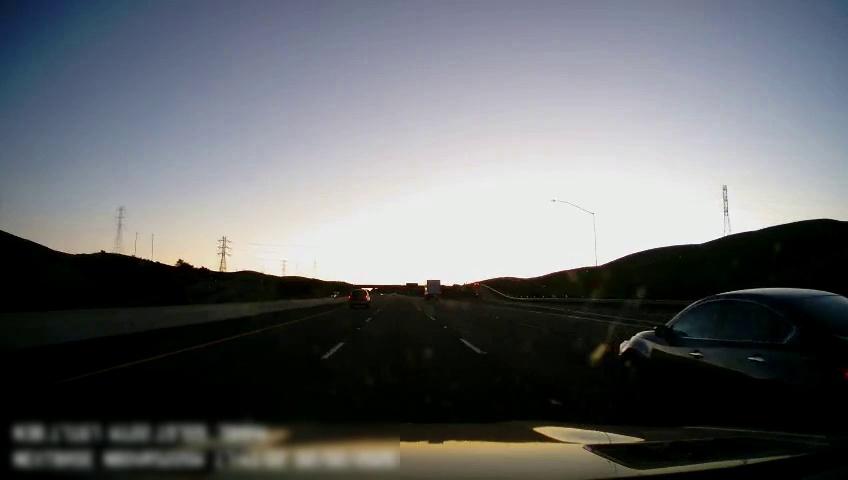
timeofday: Day
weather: Sunny
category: Drivable Space
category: Vehicles | Truck
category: Vehicles | Car
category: Vehicles | SUV
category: Lanes | Alternate Lane
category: Lanes | Current Lane
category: Lanes | Current Lane
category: Lanes | Alternate Lane
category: Lanes | Alternate Lane
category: Lanes | Alternate Lane